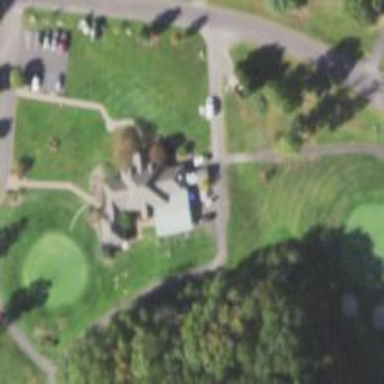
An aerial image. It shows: Golf course surrounded by greenery.